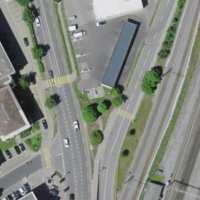
EUNIS habitat code: 54
Species observed at this site:
Juglans regia